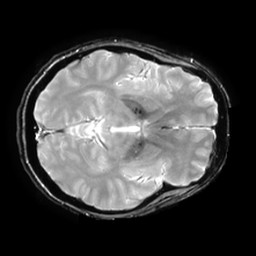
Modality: T2starw
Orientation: axial
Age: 43
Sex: female
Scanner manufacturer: ge
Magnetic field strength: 3 T
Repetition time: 0.65 s
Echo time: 0.02 s